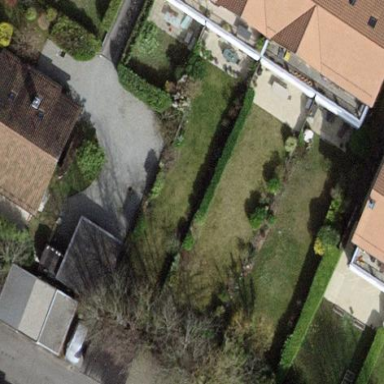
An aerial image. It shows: Garden enclosed by fence.